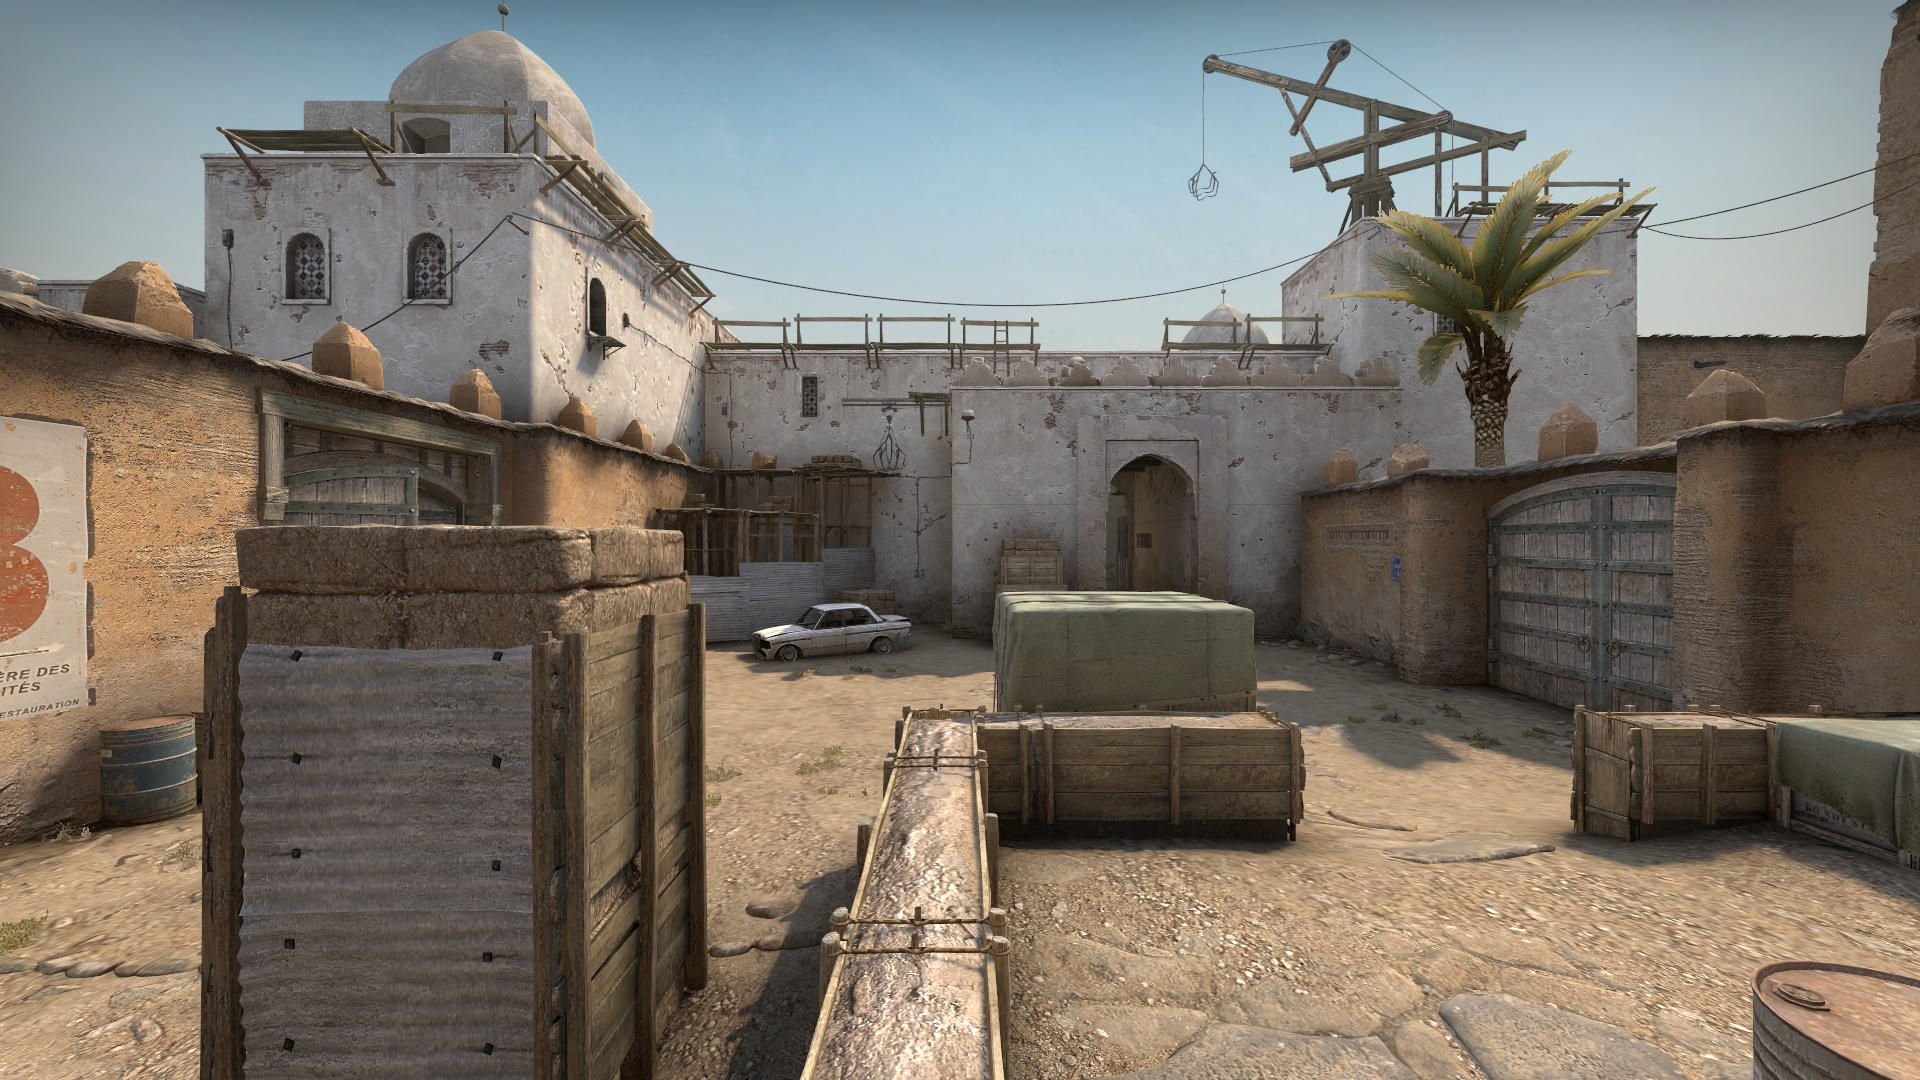
Map: de_dust2